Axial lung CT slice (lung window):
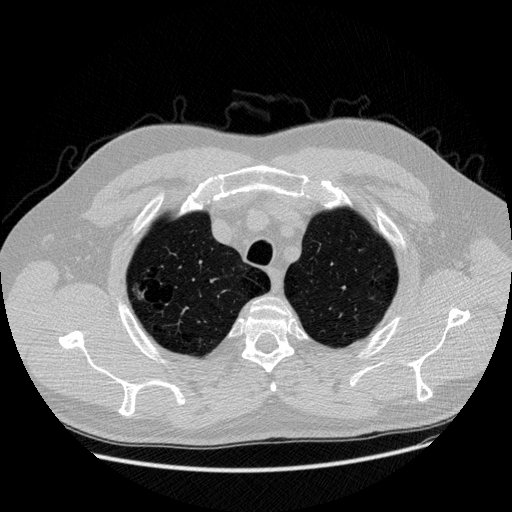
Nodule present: yes
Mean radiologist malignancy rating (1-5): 3